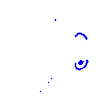
Particle: pion